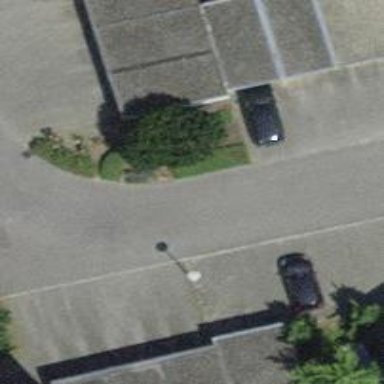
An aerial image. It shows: Smoothly paved residential road.